Question: My query is as follows:
'''
int ID = db.Q_Table.Find(item.PassedInID).ID;
'''
I already found a solution for my issue, however i am wondering why i must write it like so
1.
'''
Nullable(int) ID = db.Q_Table.Find(item.PassedInID).ID;
'''
2.
'''
db.Q_Table.Where(w => w.PassedInID== item.PassedInID).Select(s => s.ID ).SingleOrDefault();
'''
It wouldn't let me put int int he < in the above code -.-...
I am curious why i have to code it to a nullable int? I really didn't want to code it like 2nd solution because its more code :). Yes i have made sure there are values in the database and from the below image you can see my database doesn't accept nulls.
Thanks for any answers

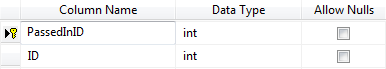
Answer: There is a difference between 'int' and 'Nullable<int>' or 'int?', you can't directly assign a 'Nullable<int>' to 'int' (<URL>, Consider:
'''
int? x = 123;
int y = x; //This would be an error
'''
But you can use <URL>
'''
int? x = 123;
int y = x ?? 0;
'''
Now for your case, your 'ID' seems to be a mapped to column in database which allows 'null'. That will map to C# 'Nullable<int>', if you want to assign the result to an 'int' you can do:
'''
int ID = db.Q_Table.Find(item.PassedInID).ID ?? 0;
'''
That will give your variable the value of 'ID' or '0' if it is null.